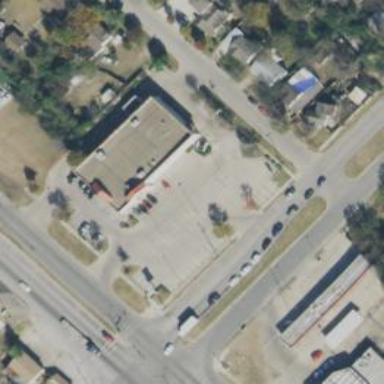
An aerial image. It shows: Retail building.